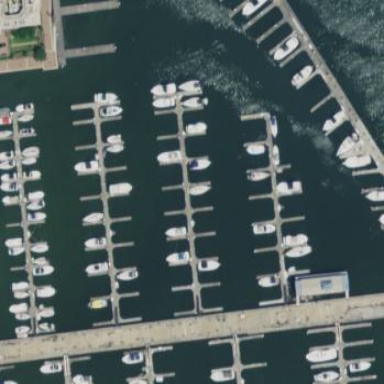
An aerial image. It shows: Marina on leisure land.